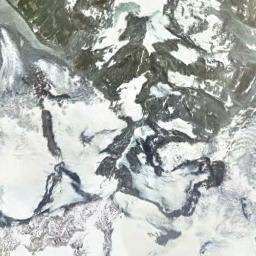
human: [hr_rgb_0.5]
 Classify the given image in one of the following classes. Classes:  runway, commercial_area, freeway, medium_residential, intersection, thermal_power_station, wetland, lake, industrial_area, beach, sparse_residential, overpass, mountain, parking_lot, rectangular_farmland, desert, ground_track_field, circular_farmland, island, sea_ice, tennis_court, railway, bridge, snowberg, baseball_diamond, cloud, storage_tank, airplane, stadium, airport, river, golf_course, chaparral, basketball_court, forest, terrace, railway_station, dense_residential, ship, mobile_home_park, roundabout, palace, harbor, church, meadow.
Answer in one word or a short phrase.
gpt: snowberg